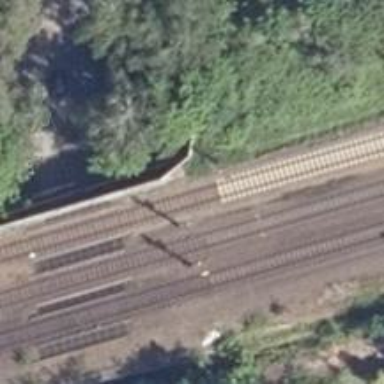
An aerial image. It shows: Bridge over electrified railway with contact line.